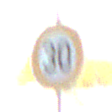
Verkehrszeichen: Geschwindigkeit30
Umgebung: Outdoor, Urban
Tageszeit: SunriseSunset
Wetter: PartlyCloudy
Licht: Natural
Jahreszeit: NotSpecified
Kontrast: MediumContrast